Brain MRI study timepoint: early_postop
T1CE (contrast-enhanced T1) slice:
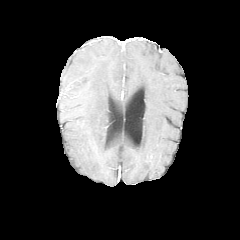
T2-FLAIR slice:
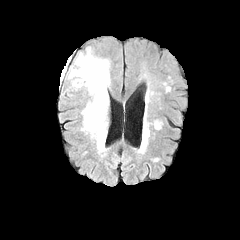